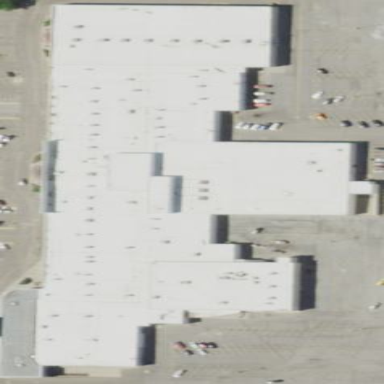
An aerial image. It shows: Retail building.